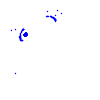
Particle: pion